Question: Count the number of objects in the diagram.
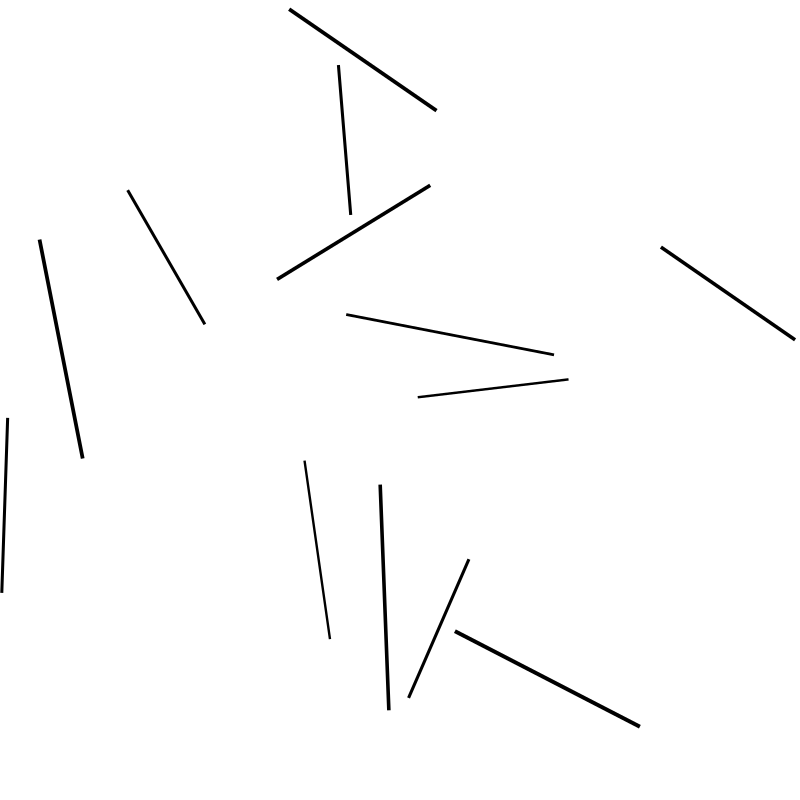
Answer: 13